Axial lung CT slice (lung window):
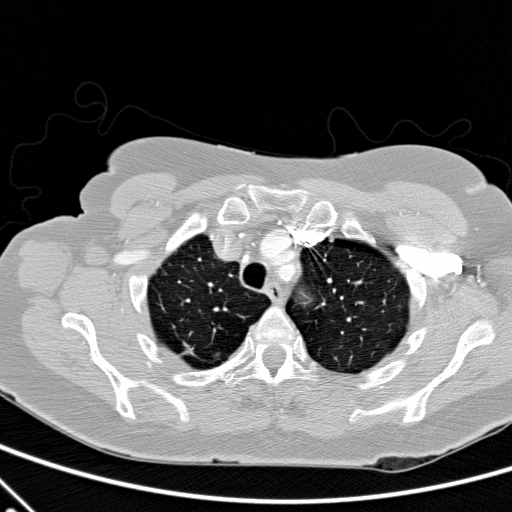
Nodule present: no